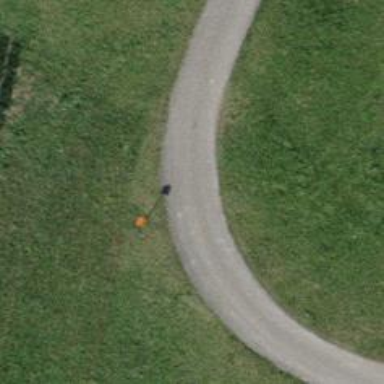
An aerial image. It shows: Paved track road with grade1 track type.